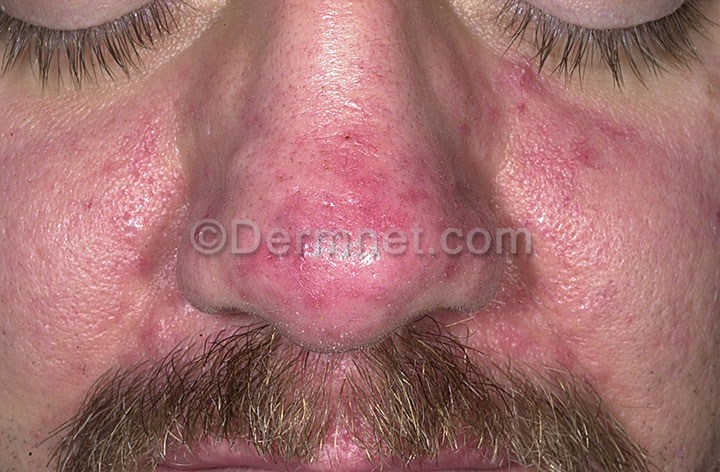
Disease: Acne and Rosacea Photos